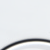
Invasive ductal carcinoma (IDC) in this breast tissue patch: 0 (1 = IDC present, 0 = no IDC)